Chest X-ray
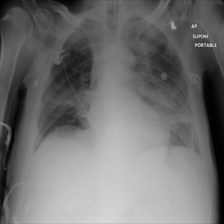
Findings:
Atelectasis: negative
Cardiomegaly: negative
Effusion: negative
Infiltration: negative
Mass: negative
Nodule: negative
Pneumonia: negative
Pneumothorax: negative
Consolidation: negative
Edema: positive
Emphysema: positive
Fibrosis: negative
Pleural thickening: negative
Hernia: negative